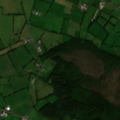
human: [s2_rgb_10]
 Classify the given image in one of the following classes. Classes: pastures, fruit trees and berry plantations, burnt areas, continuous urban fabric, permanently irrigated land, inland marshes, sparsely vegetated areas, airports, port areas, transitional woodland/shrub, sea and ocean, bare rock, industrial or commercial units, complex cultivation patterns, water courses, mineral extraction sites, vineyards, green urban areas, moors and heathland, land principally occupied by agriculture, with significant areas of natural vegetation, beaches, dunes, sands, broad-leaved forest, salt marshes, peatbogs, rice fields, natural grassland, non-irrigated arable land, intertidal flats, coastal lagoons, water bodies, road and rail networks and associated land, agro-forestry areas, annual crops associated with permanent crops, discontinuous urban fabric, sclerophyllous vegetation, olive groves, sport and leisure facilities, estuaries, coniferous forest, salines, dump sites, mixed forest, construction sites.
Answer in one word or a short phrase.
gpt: pastures, transitional woodland/shrub, peatbogs